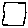
Label: square